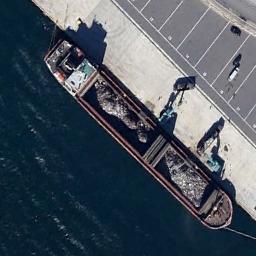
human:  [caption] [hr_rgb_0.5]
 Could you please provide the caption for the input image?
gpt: There is a boat beside the dock .

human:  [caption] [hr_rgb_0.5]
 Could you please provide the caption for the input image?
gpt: There is a ship in the blue water on the shore .

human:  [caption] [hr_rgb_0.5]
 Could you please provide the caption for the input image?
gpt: The fishing ship is docked at the dock and the water is deep blue .

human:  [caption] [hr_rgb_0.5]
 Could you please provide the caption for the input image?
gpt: A brown bulk carrier docked by the dock with several bulldozers loading the ship .

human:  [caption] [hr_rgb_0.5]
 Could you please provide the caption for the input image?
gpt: The ship is at the harbor .